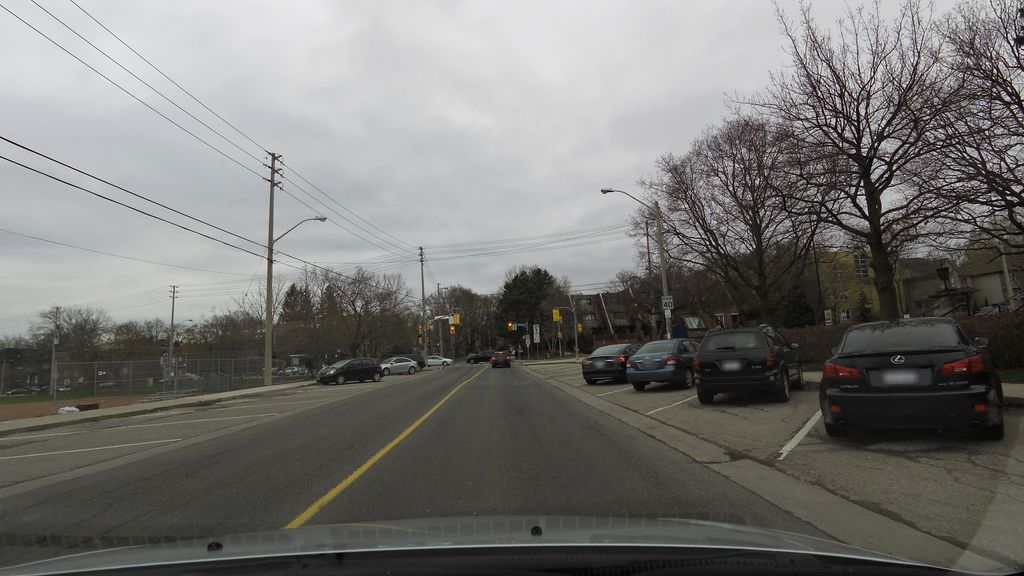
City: toronto